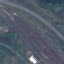
Land use / land cover: Highway